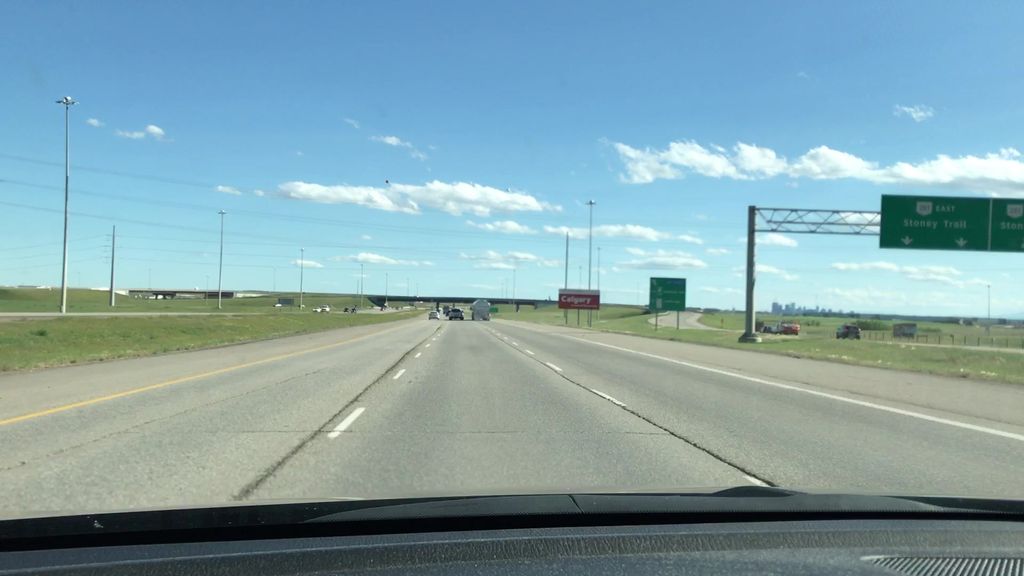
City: calgary